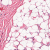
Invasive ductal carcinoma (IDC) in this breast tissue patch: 0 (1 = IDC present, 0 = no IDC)